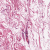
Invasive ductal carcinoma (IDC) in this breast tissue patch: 0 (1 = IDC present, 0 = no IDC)